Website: home-depot
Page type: billing-address
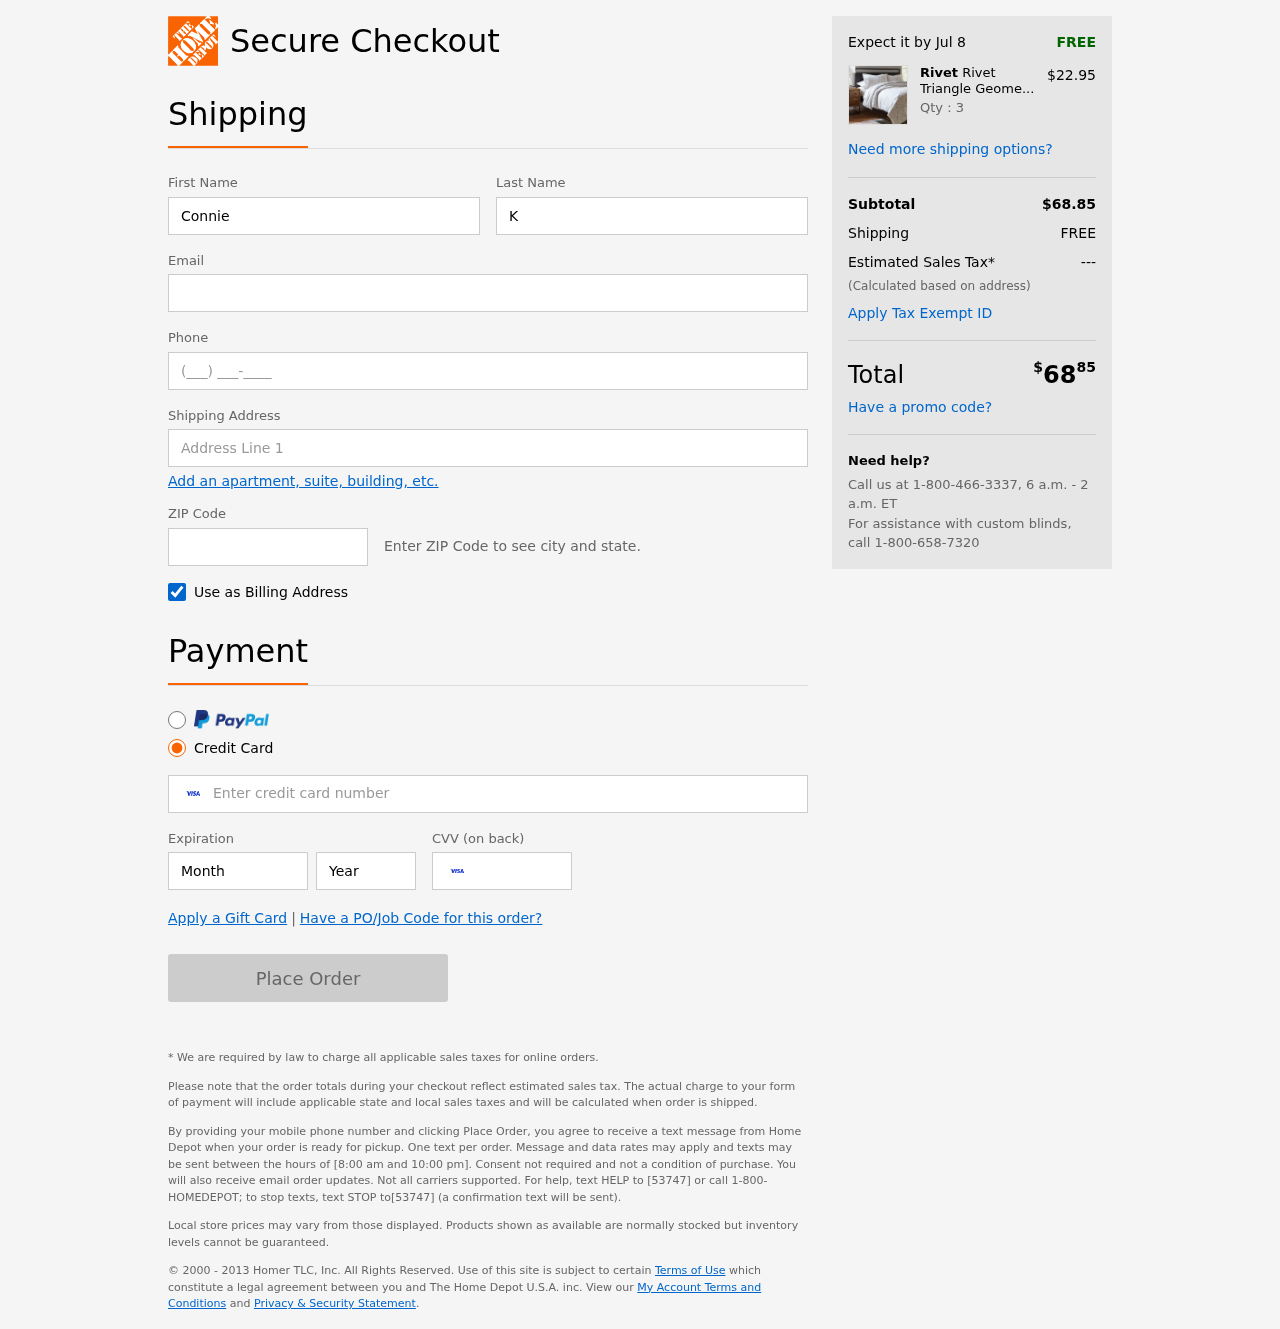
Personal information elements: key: PII_FIRSTNAME
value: Connie
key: PII_LASTNAME
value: Kemp
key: PII_EMAIL
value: connie.kemp@gmail.com
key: PII_PHONE
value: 7892219929
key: PII_STREET
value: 027 Jones Estate Apt. 027
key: PII_POSTCODE
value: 85220
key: PII_CARD_NUMBER
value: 4006 9036 9932 1023
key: PII_CARD_EXPIRY_MONTH
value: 07
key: PII_CARD_CVV
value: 391
Product elements: key: PRODUCT1_BRAND
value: Rivet
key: PRODUCT1_NAME
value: Rivet Triangle Geometric Pattern Cotton Duvet Comforter Cover Set
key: PRODUCT1_PRICE
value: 22.95
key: PRODUCT1_QUANTITY
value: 3
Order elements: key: ORDER_DELIVERY_DATE
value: Jul 8
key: ORDER_SUBTOTAL
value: $68.85
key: ORDER_SHIPPING_COST
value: FREE
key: ORDER_TAX
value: ---
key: ORDER_TOTAL2
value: $6885